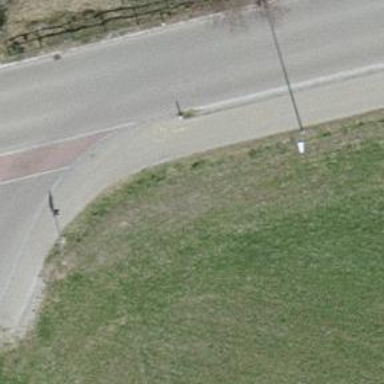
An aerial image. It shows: Cycleway.